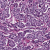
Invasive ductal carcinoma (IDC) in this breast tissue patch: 1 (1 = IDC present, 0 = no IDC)